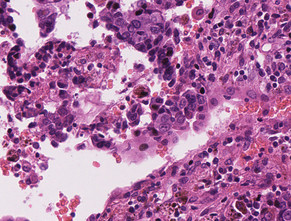
Tumor epithelial tissue: yes
Tumor-associated stroma tissue: yes
Normal tissue: no